Question: An error occurs when I'm trying to load for .
Cannot find 'System.Runtime' assembly (see screenshot) while initializing renderer.
Target framework: '.Net Standart 2.0'.
Installed assemblies: 'NetStandart.Library 2.0.3', 'Xamarin.Forms 4.0.0.425677'.
XAML code:
'''
<?xml version="1.0" encoding="utf-8" ?>
<ContentPage xmlns="http://xamarin.com/schemas/2014/forms"
xmlns:x="http://schemas.microsoft.com/winfx/2009/xaml"
xmlns:local="clr-namespace:XamarinLab"
x:Class="XamarinLab.MainPage"
Title="Authorization">
<ScrollView>
<AbsoluteLayout BackgroundColor="SkyBlue">
<Frame AbsoluteLayout.LayoutBounds="0.5, 0.5, -1, -1" AbsoluteLayout.LayoutFlags="PositionProportional" HasShadow="True" CornerRadius="15">
<StackLayout WidthRequest="150">
<Entry x:Name="LoginEntry" Placeholder="login"/>
<Entry x:Name="PasswordEntry" Placeholder="password" IsPassword="True"/>
<Button Text="Sign In" Clicked="OnLoginButtonClicked" HorizontalOptions="Center" VerticalOptions="CenterAndExpand" />
<Button Text="Sign Up" Clicked="OnRegisterButtonClicked" HorizontalOptions="Center" VerticalOptions="CenterAndExpand" />
</StackLayout>
</Frame>
<ActivityIndicator x:Name="Loading" Margin="5" Color="White" IsRunning="False" AbsoluteLayout.LayoutBounds=".5,0,100,40" AbsoluteLayout.LayoutFlags="PositionProportional"/>
</AbsoluteLayout>
</ScrollView>
</ContentPage>
'''
The error:

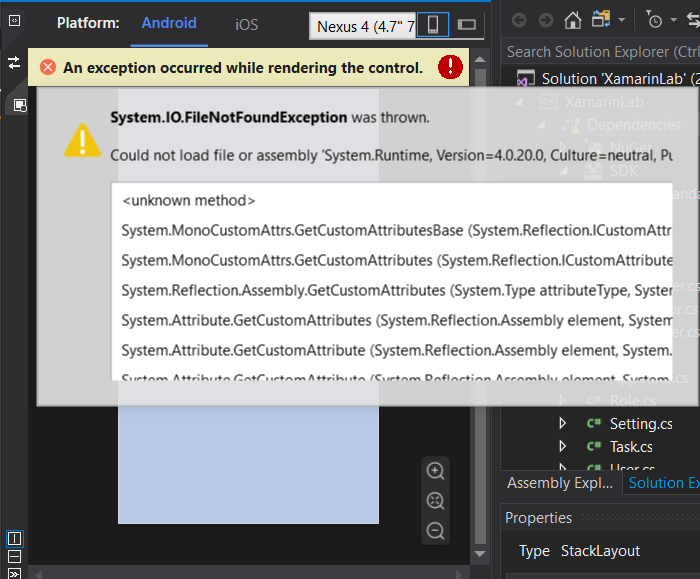
Answer: According to your description, you have some issue when you want to use xaml previewer.
From <URL>, you can check the following steps:
It can take some time for the Previewer to start up - you'll see "Initializing Render" until it's ready.
Try closing and reopening the XAML file.
Ensure that your App class has a parameterless constructor.
Check your Xamarin.Forms version - it has to be at least Xamarin.Forms 3.6. You can update to the latest Xamarin.Forms version through NuGet.
Check your JDK installation - previewing Android requires at least JDK 8.
Try wrapping any initialized classes in the page's C# code behind in if (!DesignMode.IsDesignModeEnabled).
You said that your xamarin.forms version is 4.0.0.425677, can you uninstall and install other version( for example 3.6) to try again